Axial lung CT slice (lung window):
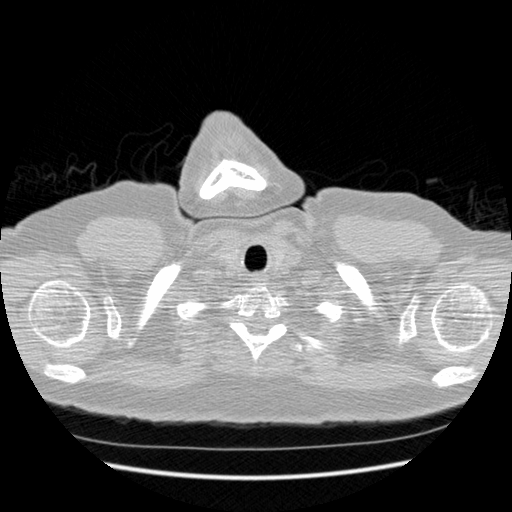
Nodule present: no